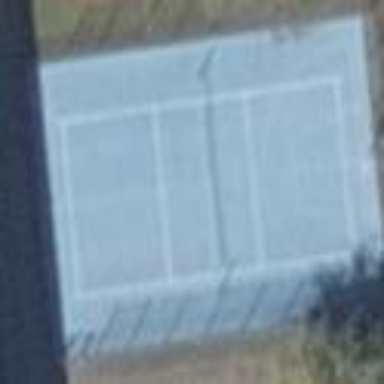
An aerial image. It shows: Volleyball pitch with tartan surface for leisure land sports.